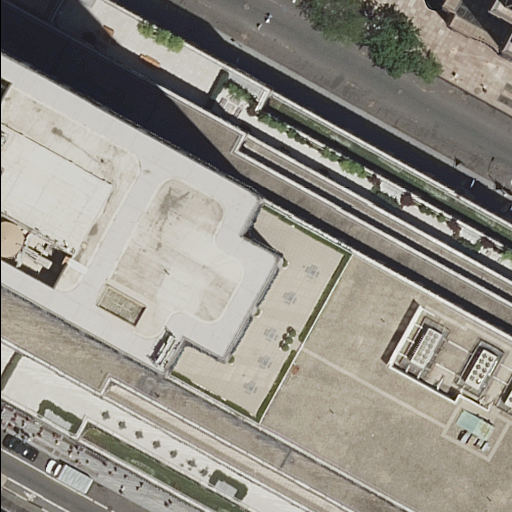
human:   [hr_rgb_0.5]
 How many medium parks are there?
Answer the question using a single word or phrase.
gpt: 0

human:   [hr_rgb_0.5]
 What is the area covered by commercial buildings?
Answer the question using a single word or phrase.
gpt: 4125m2

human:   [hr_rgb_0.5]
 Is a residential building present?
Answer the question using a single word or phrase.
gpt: no

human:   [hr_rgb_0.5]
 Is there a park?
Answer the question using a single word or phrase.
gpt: yes

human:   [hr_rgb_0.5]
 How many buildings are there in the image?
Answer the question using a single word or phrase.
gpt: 2

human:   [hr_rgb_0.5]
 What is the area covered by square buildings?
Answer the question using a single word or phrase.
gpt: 0m2

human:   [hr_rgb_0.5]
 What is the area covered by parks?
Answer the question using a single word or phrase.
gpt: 745m2

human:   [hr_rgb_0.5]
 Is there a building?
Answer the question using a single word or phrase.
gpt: yes

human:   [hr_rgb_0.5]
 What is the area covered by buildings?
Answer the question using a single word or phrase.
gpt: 4125m2

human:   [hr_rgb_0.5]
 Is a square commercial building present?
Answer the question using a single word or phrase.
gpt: no

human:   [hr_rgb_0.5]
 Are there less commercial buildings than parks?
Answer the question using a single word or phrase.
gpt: no

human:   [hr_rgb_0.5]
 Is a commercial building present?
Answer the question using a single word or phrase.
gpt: yes

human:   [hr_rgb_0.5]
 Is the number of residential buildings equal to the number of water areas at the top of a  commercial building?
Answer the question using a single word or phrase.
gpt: yes

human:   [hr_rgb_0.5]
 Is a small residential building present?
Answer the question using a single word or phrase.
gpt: no

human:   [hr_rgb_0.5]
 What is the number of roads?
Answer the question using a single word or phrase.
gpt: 3

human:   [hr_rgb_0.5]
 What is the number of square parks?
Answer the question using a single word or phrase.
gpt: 0

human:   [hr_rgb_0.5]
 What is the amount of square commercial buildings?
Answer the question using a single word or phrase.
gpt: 0

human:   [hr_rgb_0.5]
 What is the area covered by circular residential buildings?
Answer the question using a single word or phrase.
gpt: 0m2

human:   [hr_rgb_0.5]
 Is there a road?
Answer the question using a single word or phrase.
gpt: yes

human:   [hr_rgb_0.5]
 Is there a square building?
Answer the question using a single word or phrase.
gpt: no

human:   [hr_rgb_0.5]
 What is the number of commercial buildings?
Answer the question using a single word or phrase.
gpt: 2

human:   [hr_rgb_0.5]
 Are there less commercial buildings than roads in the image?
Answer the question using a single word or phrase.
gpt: yes

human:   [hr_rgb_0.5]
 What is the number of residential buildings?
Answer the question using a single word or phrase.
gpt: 0

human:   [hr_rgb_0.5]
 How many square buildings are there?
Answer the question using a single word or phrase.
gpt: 0

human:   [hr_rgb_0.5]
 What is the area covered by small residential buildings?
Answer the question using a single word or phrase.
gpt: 0m2

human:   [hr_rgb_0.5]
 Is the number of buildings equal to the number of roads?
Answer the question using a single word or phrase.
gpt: no

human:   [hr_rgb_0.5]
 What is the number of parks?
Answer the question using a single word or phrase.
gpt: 1

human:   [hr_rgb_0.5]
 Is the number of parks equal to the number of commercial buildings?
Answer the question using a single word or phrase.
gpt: no

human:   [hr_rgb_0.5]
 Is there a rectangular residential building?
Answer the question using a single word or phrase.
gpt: no

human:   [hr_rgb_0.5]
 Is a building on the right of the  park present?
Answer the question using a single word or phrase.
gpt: no

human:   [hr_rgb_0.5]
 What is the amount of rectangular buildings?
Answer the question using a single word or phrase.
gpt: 1

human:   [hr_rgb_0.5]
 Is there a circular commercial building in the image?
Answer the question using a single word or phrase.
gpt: no

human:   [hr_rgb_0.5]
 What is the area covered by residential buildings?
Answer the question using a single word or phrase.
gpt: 0m2

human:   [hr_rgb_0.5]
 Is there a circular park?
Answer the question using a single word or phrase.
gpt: no

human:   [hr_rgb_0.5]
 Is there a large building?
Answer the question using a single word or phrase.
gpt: yes

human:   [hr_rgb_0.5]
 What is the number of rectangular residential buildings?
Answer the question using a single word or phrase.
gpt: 0

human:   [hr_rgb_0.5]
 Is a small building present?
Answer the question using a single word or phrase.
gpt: no

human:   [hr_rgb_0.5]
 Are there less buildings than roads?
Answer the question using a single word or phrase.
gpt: yes

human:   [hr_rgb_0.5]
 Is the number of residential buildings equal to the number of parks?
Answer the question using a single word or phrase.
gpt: no

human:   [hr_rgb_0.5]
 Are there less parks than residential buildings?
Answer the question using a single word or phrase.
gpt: no

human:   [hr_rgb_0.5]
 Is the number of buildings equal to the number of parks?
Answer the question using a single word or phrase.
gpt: no

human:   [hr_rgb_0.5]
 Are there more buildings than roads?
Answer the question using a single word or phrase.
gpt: no

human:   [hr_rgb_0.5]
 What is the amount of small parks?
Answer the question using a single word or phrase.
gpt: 0

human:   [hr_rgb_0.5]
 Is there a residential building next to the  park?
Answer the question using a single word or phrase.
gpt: no

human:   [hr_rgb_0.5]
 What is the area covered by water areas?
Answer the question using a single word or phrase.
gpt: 0m2

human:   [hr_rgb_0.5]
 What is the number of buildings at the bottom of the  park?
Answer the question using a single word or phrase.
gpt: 2

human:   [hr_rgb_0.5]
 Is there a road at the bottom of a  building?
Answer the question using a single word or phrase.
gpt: yes

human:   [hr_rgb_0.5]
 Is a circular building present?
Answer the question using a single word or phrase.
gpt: no

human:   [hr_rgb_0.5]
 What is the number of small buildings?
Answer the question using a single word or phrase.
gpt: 0

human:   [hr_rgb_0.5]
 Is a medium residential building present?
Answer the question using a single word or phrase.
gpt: no

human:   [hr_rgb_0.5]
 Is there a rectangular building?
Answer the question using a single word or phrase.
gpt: yes

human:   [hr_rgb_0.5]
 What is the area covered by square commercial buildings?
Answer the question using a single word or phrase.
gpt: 0m2

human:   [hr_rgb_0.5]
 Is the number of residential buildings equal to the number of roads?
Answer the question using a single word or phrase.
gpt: no

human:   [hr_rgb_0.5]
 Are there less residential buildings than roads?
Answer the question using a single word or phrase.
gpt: yes

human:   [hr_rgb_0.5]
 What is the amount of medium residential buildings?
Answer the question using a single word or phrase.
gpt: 0

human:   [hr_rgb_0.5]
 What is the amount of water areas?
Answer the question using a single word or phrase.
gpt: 0

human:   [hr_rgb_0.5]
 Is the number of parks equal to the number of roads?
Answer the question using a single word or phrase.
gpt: no

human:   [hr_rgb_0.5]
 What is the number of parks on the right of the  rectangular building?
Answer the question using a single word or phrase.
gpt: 1

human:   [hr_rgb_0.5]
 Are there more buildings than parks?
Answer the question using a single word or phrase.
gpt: yes

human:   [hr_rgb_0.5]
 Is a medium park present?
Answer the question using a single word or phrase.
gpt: no

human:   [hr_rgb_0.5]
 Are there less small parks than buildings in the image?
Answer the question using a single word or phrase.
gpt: yes

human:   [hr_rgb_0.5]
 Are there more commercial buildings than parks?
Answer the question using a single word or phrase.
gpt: yes

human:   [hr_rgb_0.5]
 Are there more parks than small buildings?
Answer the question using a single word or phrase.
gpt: yes

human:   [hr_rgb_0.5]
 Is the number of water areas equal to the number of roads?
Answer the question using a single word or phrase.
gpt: no